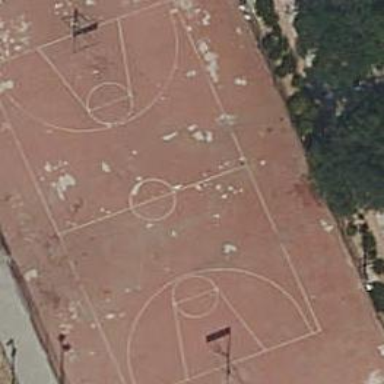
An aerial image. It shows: Basketball court located in leisure land pitch.